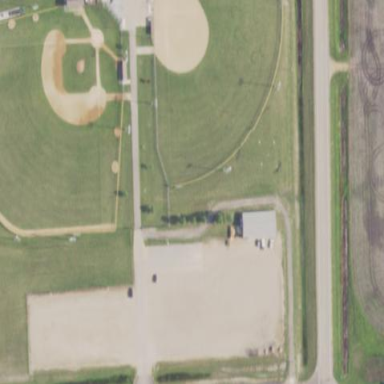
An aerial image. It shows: Softball pitch for leisure land activities.